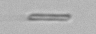
Label: fiber